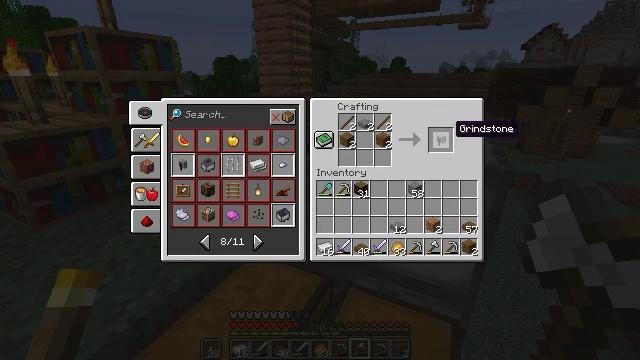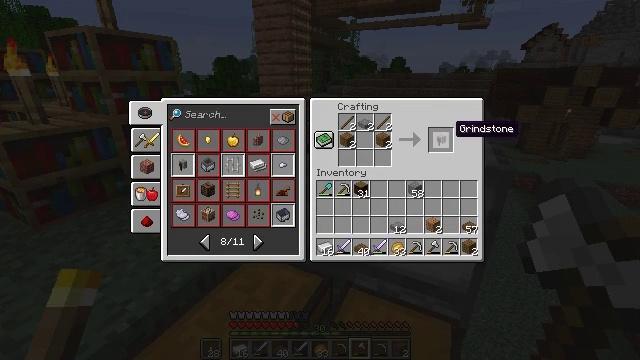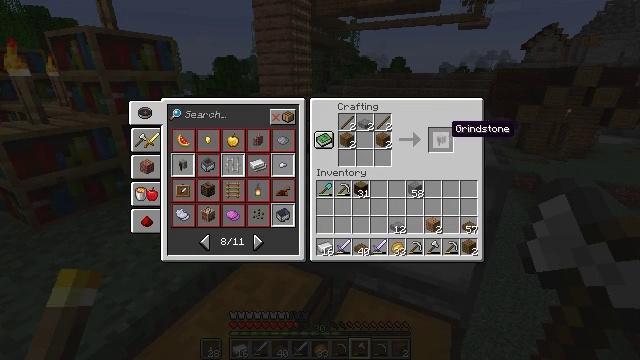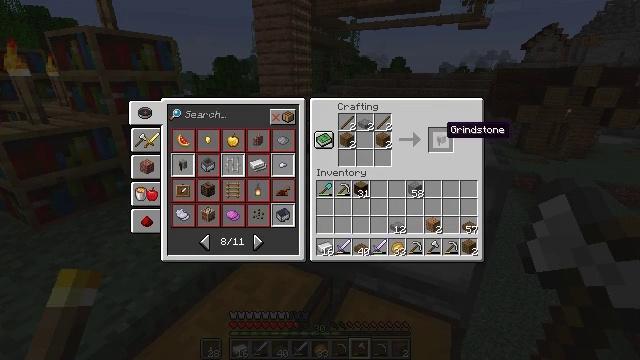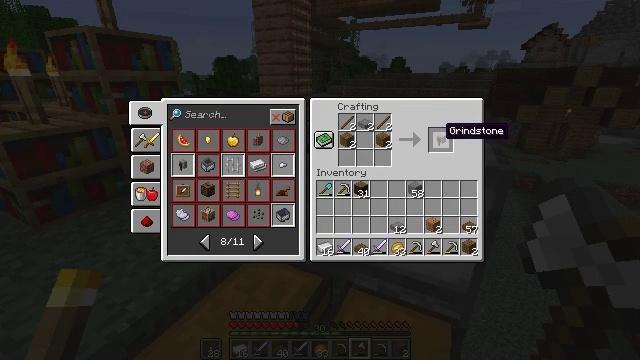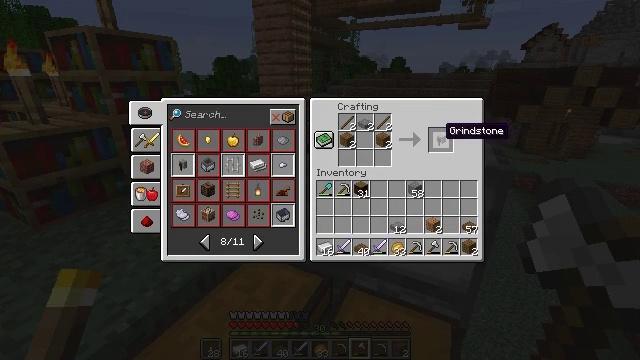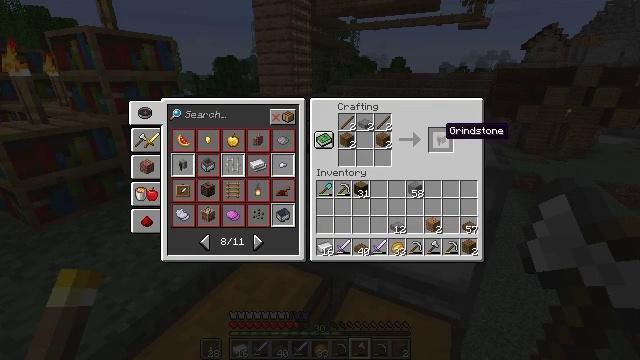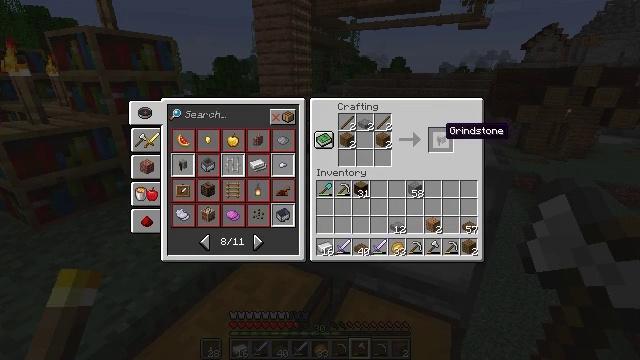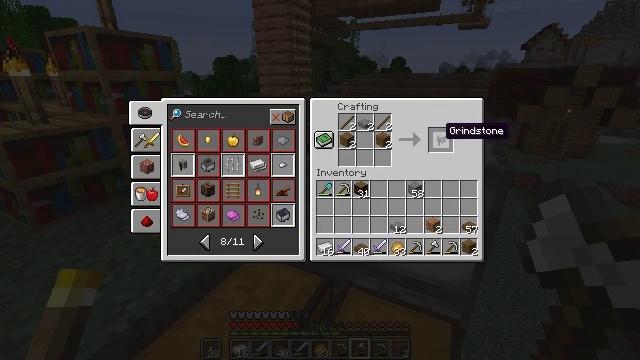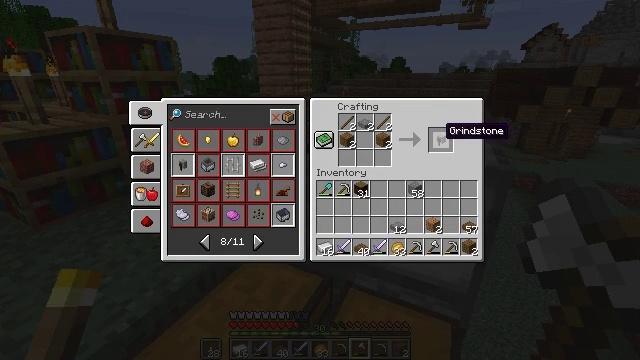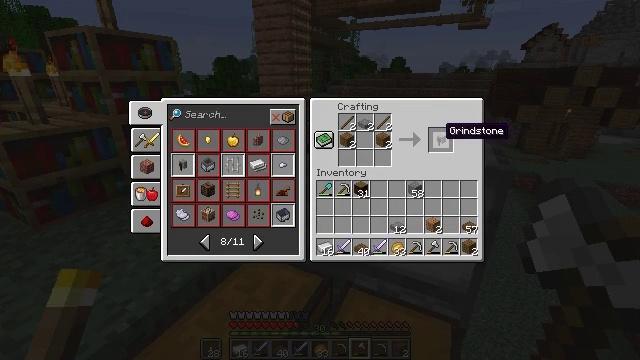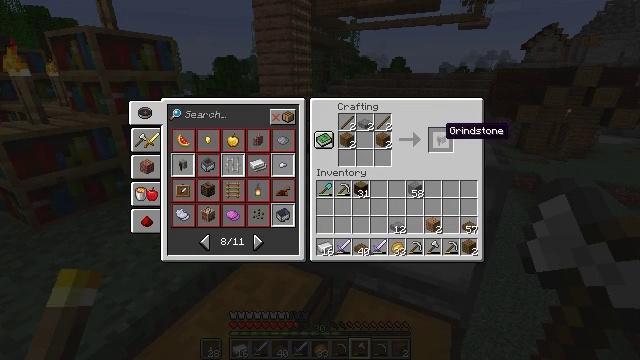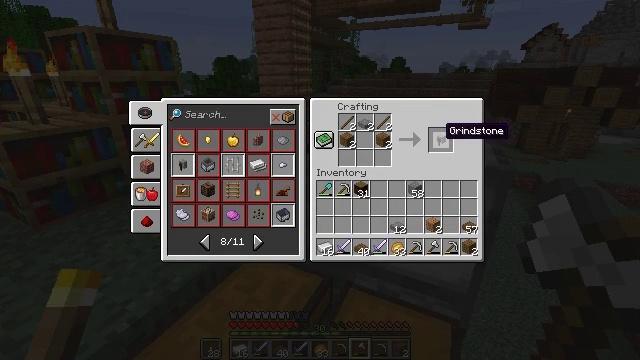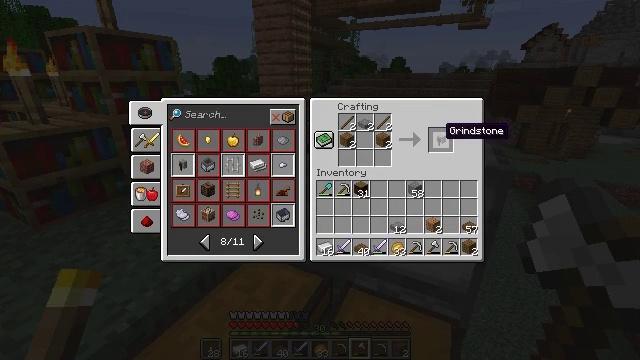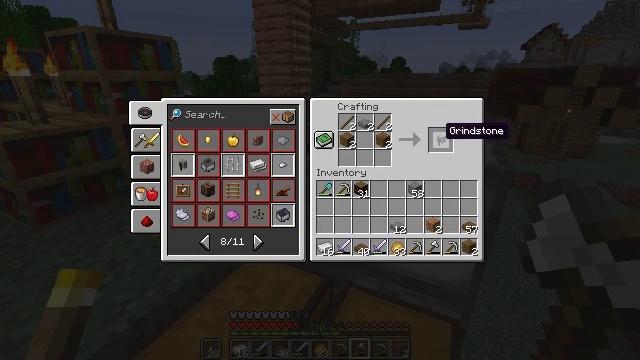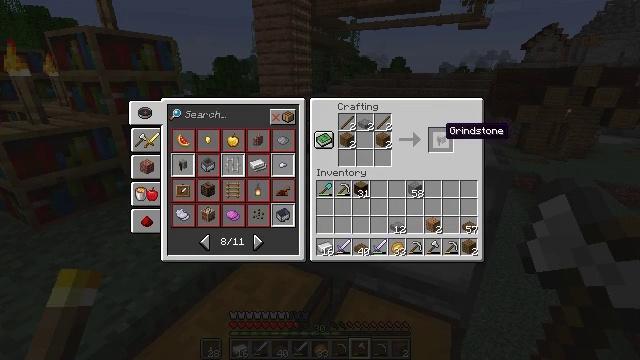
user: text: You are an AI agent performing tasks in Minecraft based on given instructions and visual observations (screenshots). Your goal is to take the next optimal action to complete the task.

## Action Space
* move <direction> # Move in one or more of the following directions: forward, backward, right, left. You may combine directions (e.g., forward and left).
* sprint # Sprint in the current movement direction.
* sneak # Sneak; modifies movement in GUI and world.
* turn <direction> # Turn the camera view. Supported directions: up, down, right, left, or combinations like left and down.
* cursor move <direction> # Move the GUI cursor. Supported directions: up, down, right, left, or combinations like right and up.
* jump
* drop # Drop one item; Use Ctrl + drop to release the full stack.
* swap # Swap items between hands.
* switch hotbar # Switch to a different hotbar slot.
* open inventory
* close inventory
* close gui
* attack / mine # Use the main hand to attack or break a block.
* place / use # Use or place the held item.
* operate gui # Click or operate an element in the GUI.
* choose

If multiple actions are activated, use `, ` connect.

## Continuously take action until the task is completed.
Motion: motion action
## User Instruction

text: Open the crafting table menu to craft a grindstone.
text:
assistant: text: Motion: sneak
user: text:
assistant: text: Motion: sneak
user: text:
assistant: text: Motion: sneak
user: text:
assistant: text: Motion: sneak
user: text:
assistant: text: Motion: sneak
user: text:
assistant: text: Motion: sneak
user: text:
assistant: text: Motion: sneak
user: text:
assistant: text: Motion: sneak
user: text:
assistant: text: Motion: sneak
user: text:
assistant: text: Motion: sneak
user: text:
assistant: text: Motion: sneak
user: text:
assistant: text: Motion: sneak
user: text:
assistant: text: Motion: sneak
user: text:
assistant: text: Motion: sneak
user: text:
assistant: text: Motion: sneak
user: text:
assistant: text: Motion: sneak
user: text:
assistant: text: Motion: sneak, operate gui
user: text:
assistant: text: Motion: sneak, operate gui
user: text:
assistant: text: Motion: sneak
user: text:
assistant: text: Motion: sneak
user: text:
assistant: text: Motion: sneak
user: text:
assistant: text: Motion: sneak